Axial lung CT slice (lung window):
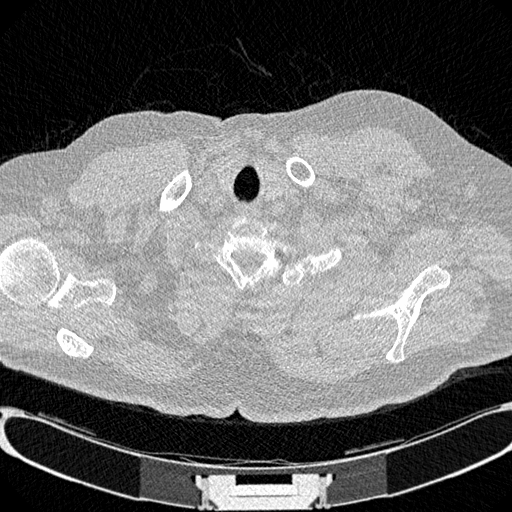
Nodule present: no